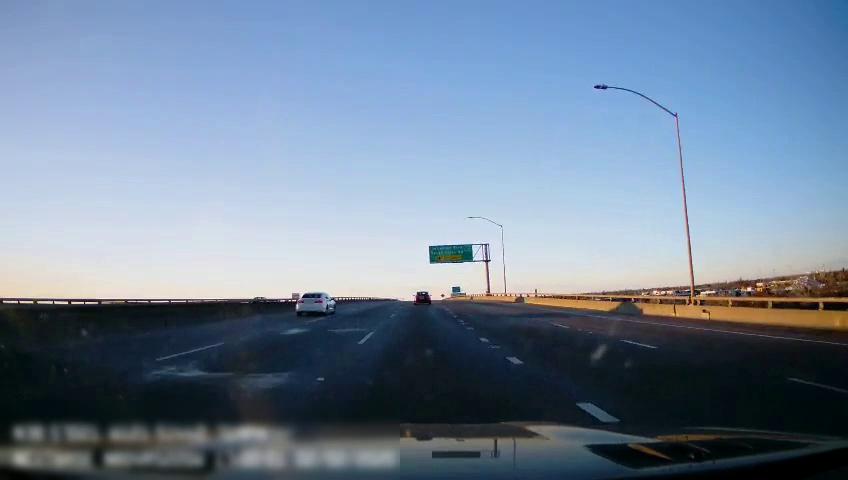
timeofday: Day
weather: Sunny
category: Drivable Space
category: Vehicles | Car
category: Vehicles | Car
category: Lanes | Current Lane
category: Lanes | Current Lane
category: Lanes | Alternate Lane
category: Lanes | Alternate Lane
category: Lanes | Alternate Lane
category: Traffic | Signs